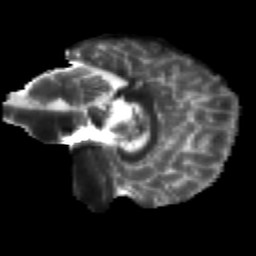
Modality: T2w
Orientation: sagittal
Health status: healthy
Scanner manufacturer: siemens
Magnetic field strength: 3 T
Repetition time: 12 s
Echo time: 0.092 s